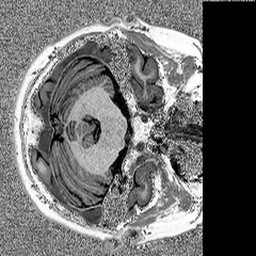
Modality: MP2RAGE
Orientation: axial
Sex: male